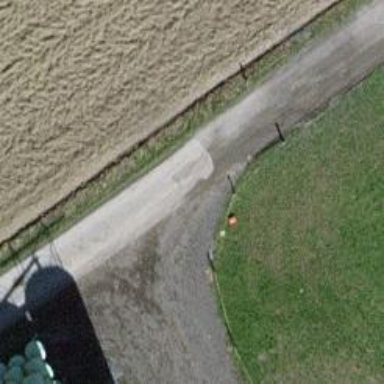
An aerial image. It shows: Track with grade 2 gravel surface.